Question: I would like to use [sp_Test] to retrieve the data from the syntax code "FROM" but it does not work. Do you know how to solve it?
Thanks!

'''
create table datatable (id int,
name varchar(100),
email varchar(10),
phone varchar(10),
cellphone varchar(10),
none varchar(10)
);
insert into datatable values
(1, 'productname', 'A', 'A', 'A', 'A'),
(2, 'cost', '20', 'A', 'A', 'A'),
(3, 'active', 'Y', 'A', 'A', 'A');
insert into datatable values
(4, 'productname', 'A', 'A', 'A', 'A'),
(5, 'cost', '20', 'A', 'A', 'A'),
(6, 'active', 'Y', 'A', 'A', 'A');
insert into datatable values
(7, 'productname', 'A', 'A', 'A', 'A'),
(8, 'cost', '20', 'A', 'A', 'A'),
(9, 'active', 'Y', 'A', 'A', 'A');
CREATE PROCEDURE [sp_Test]
as
begin
set nocount on
SELECT a.name, a.email, a.phone
FROM datatable a
end
'''
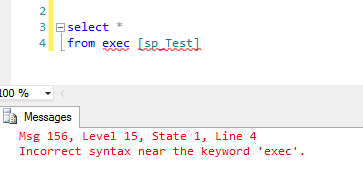
Answer: First you should never name your stored procedure with 'sp_' prefix. It is very bad habit and can collide with system stored procedures.
Second you cannot simply use 'SELECT FROM EXEC', but you can create temporary table/variable to hold result and query it like:
'''
DECLARE @t AS TABLE ( name varchar(100),
email varchar(10),
phone varchar(10));
INSERT INTO @t
EXEC [dbo].[sp_Test];
SELECT *
FROM @t;
'''
<URL>
There is also workaround using loopback linked server and 'OPENQUERY':
'''
SELECT *
FROM OPENQUERY(LOCALSERVER, 'EXEC [sp_Test]');
'''
I strongly recommend to read:
- <URL>